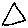
Label: triangle